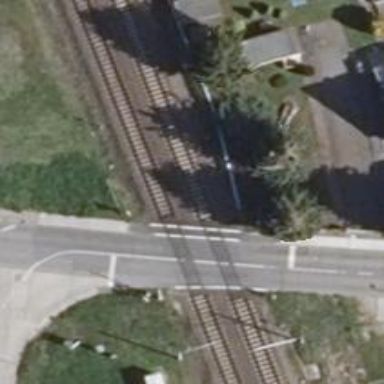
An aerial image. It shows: Railway signal.